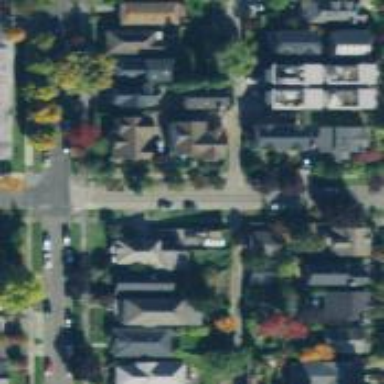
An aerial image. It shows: Alley classified as service road.